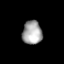
Tissue: skin
Cell type: Epithelial cells
Senescence score: 0.2788
Nuclear area (px): 452
Mean DAPI intensity: 165.128